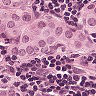
Metastatic tissue present: yes